Question: I have a custom table cell, right now, it's all Nib based. When I go into editing mode, the editing accessory view makes room for the reorder control, by animating to the left.
However, a custom view I have in my table cell, stays put. It seems that one's own custom UIView's inside the cell, are left as is. I'm so used to seeing table cell content shift, I almost thought this was automagically handled (maybe it is, and I'm not hooking into that facility)?
To compensate, I'm just applying a transform on my custom subview when entering/exiting editing mode on the table cell. It all works, but I wonder if I'm doing this the best way I can.
Eventually, I'll likely move to pure drawRect: cells, but that aside, in a purely Nib based table cell construction, what's the best practice for doing these adjustments? A conditional set of placements in layoutSubviews?
Here's my override of the editing method on my custom table cell class, and an image of the view ("Stats Bank View") I'm looking to slide in.
'''
- (void)setEditing:(BOOL)editing animated:(BOOL)animated {
[super setEditing:editing animated:animated];
CGAffineTransform transformToApply = (self.isEditing ?
CGAffineTransformMakeTranslation(-38, 0) : CGAffineTransformIdentity);
RPExerciseSetTableCellBase *capturedSelf = self;
[UIView animateWithDuration:(animated ? 0.25f : 0.0f)
delay:0.0f
options:UIViewAnimationOptionCurveEaseInOut
animations:^{
capturedSelf.middleStatsBackgroundImageView.transform =
transformToApply;
}
completion:^(BOOL finished) {
// Nothing to do as yet.
}];
}
'''
And here's how the layout in the Nib looks:

For pure Nib based cells, what's the best practice technique (and why) for re-arranging custom interior subviews of the cell in response to the reordering control appearing?
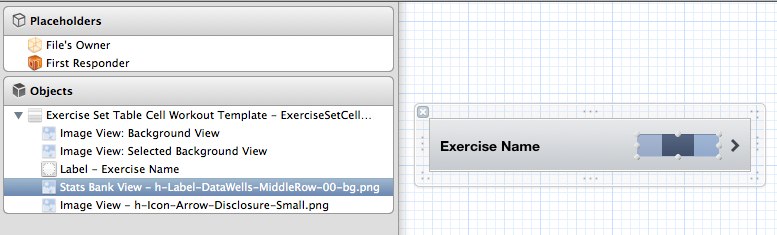
Answer: Make your changes in '-layoutSubviews' based on whether the table is editing or not. Any changes made here are automatically animated for you.